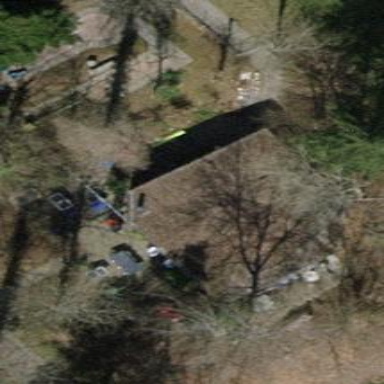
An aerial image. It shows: Hut.